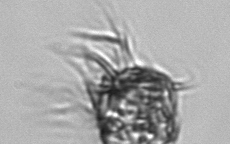
Label: Strombidium_morphotype1